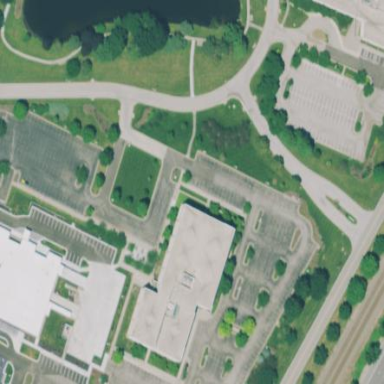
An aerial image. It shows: Office building.